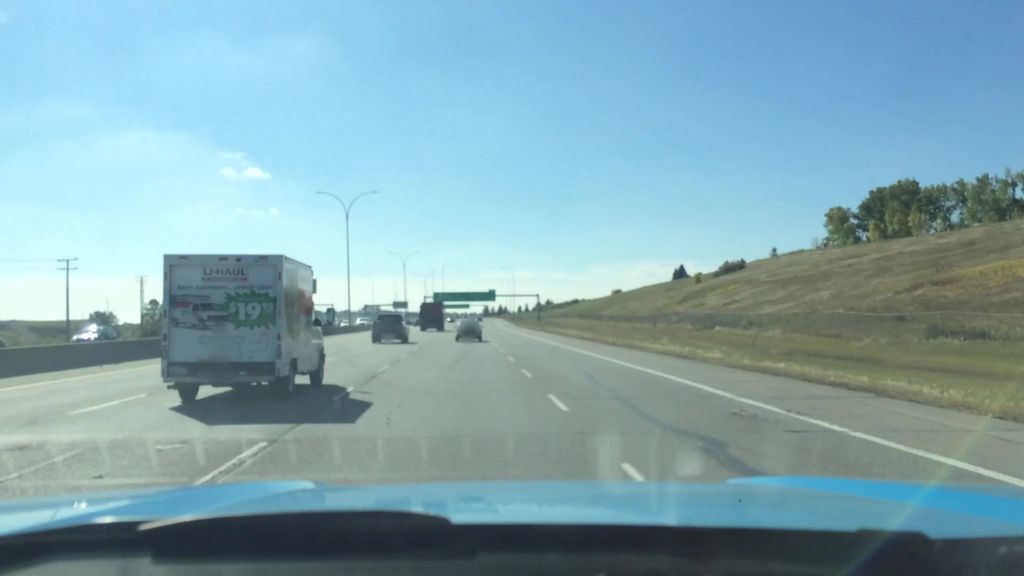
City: calgary